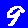
Digit: 9